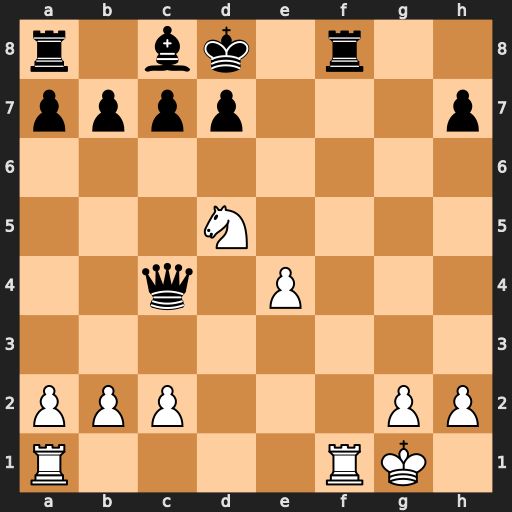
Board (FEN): r1bk1r2/pppp3p/8/3N4/2q1P3/8/PPP3PP/R4RK1
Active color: w
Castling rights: -
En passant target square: -
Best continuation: Rxf8#